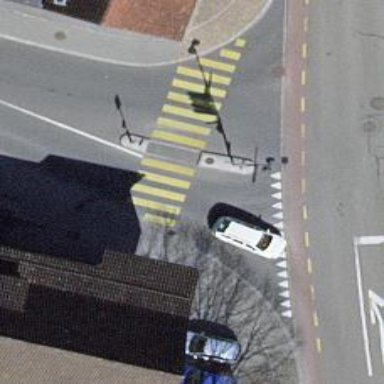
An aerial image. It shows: Uncontrolled zebra crossing on the road.